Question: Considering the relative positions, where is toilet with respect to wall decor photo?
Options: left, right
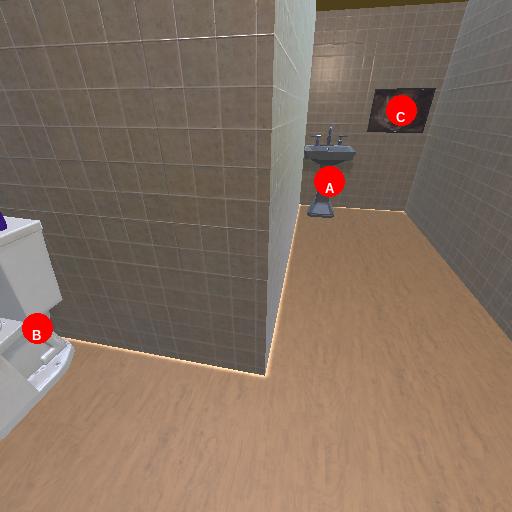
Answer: left